Question: This might be a very basic query practice for MySql experts, but I can't get a result as I'm expecting.
Below is the MySql query and the output pane.
What I want to achieve is to get the bug_ids which is not present in the records for all cell_ids. In other words, looking at the records below we can see bug_ids 1,2,3,4 are present for all cell_ids 32,33,34. I want the records other than these bug_ids. So the expected output would be something like this,
'''
project_id cell_id bug_id test_set_id case_id
106 32 16 1 5
106 33 16 1 5
106 34 7 1 5
'''
I have also tried using self join but couldn't found a proper query.

Please let me know if you need more info. Any help will be greatly appreciated. Thanks guys.
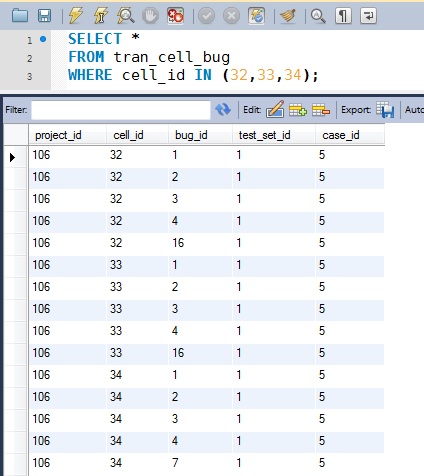
Answer: You can get the list of bugs that are not in all the cells by doing:
'''
select bug_id
from tran_cell_bug tcb
where cell_id in (32, 33, 34)
group by bug_id
having count(distinct cell_id) <> 3;
'''
You can then use 'join' to get the original values:
'''
select tcb.*
from tran_cell_bug tcb join
(select bug_id
from tran_cell_bug tcb
where cell_id in (32, 33, 34)
group by bug_id
having count(distinct cell_id) <> 3
) b
on tcb.bug_id = b.bug_id;
'''